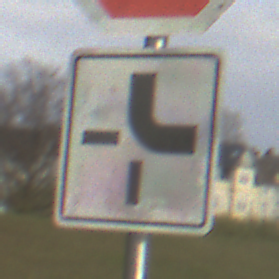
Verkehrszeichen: VerlaufVorfahrtsstrasse4
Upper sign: Stop
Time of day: SunriseSunset
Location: Outdoor (Suburban)
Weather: PartlyCloudy
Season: NotSpecified
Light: Natural